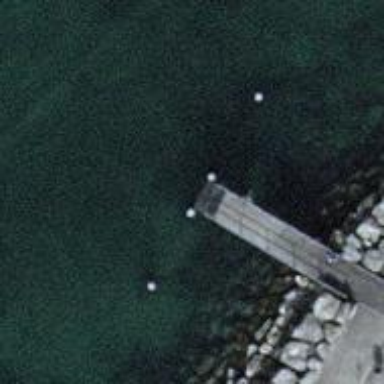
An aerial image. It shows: Man-made pier.